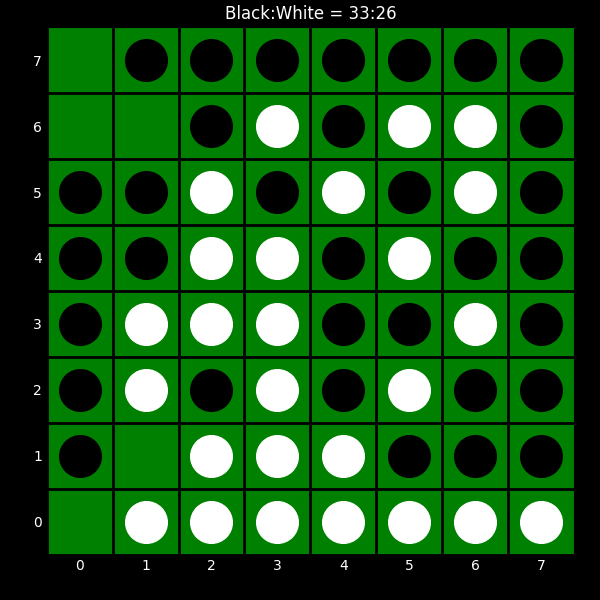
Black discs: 33
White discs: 26